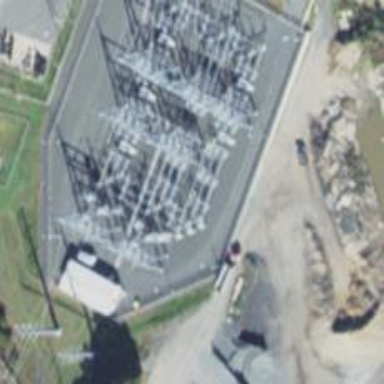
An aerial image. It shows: Switch used for power control.